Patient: sex M, age 60
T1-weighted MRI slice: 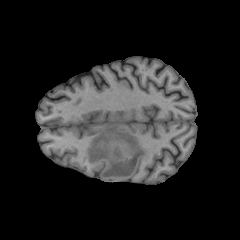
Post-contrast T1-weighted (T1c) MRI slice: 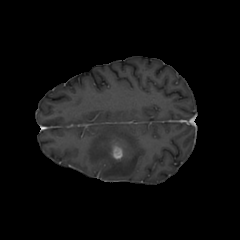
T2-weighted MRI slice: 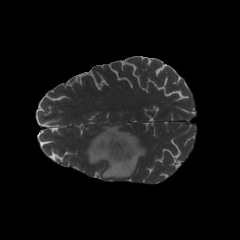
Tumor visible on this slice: yes
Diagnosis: Glioblastoma, IDH-wildtype
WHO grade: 4